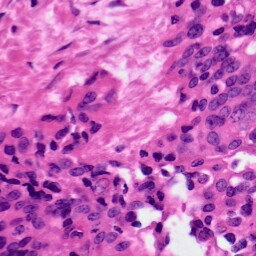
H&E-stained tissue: Ovarian